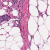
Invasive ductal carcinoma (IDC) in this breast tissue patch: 0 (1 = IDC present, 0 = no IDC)